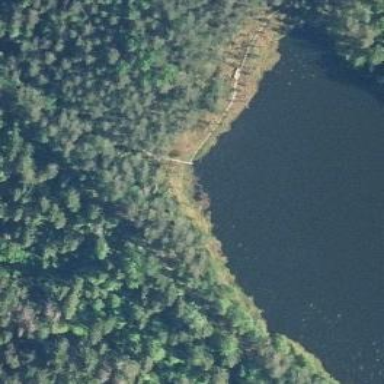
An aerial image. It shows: Path.